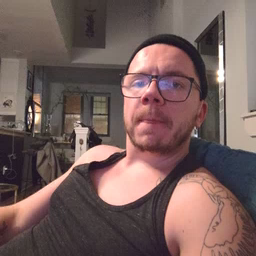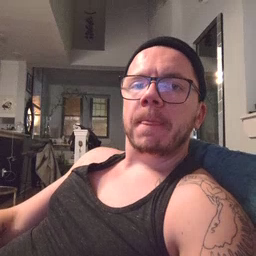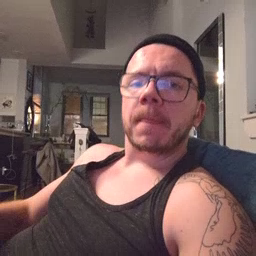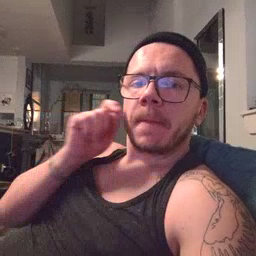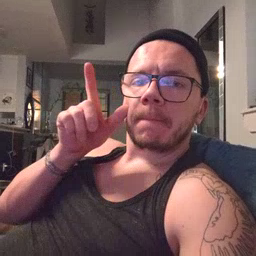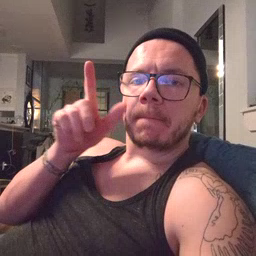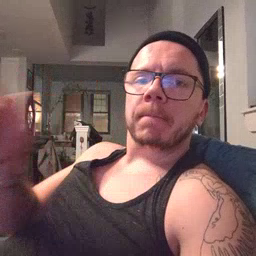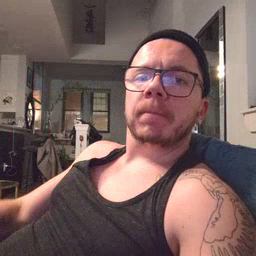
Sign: awake